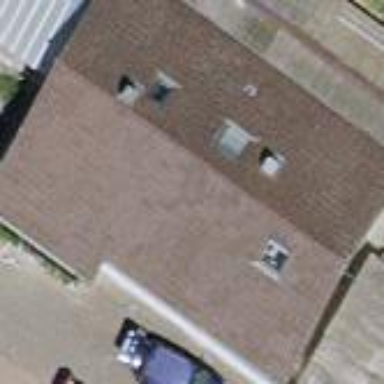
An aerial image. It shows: Residential building.